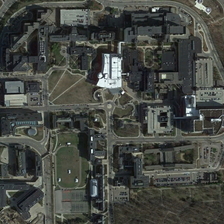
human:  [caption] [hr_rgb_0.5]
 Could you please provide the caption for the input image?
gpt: many buildings and some trees are in a school .

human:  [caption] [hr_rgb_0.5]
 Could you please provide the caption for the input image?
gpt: many buildings and some trees are in a school .

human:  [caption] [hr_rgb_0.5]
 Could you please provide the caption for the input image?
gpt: the school is on the side of the road .

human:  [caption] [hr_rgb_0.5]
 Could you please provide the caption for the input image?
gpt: most of the school consists of playgrounds, teaching buildings and parking lots .

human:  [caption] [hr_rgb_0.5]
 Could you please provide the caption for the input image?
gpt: the school is on the side of the road .